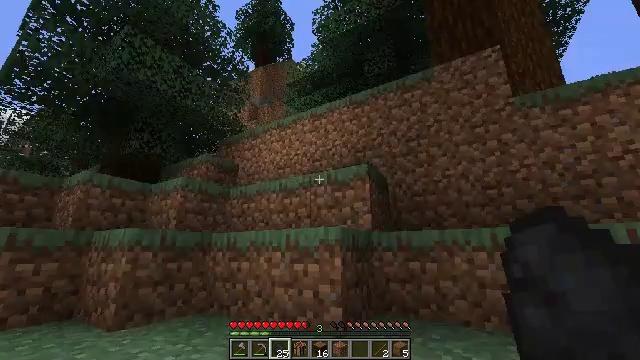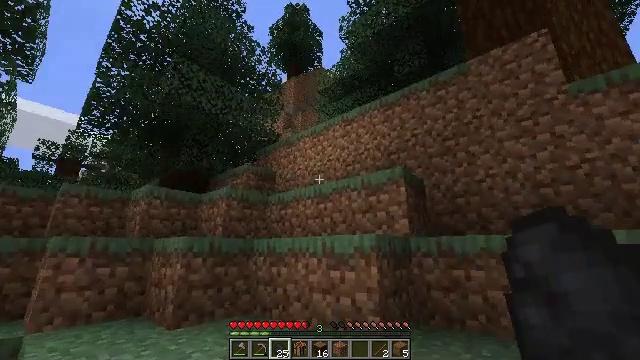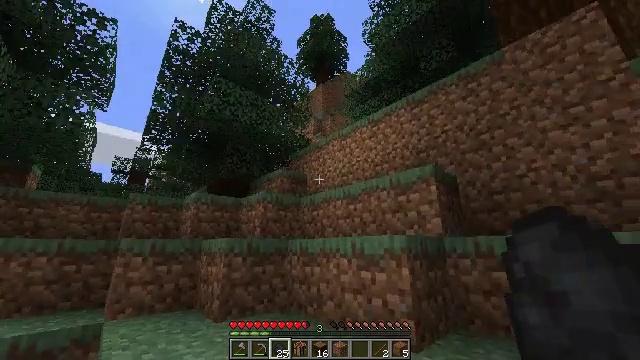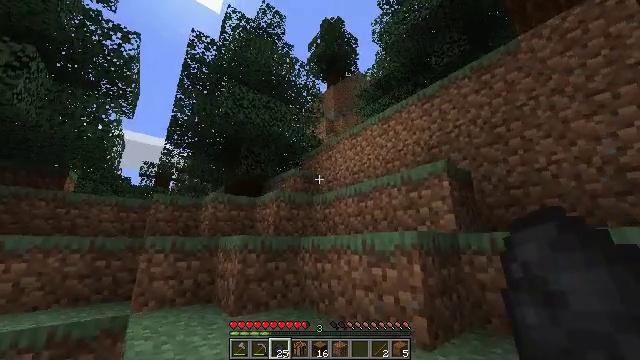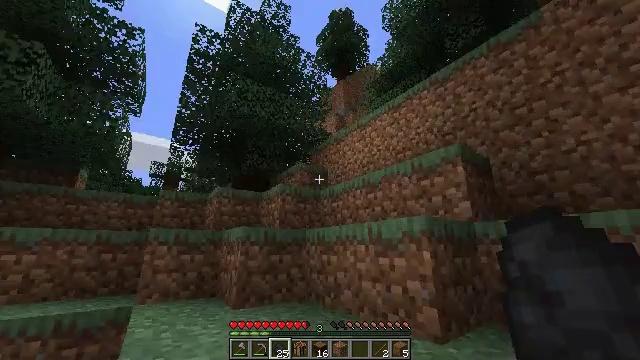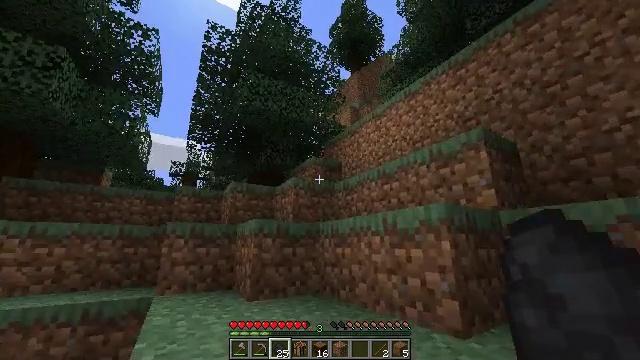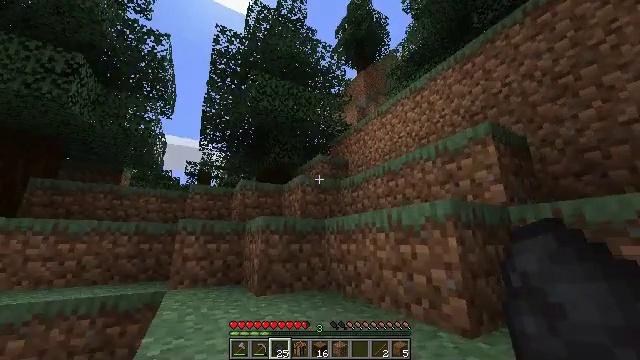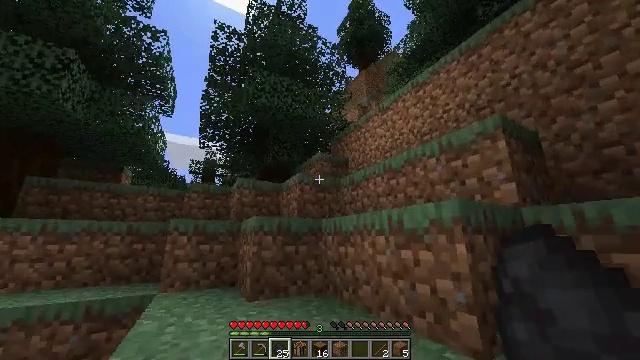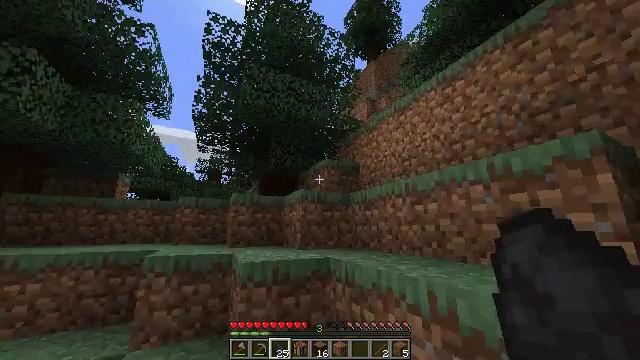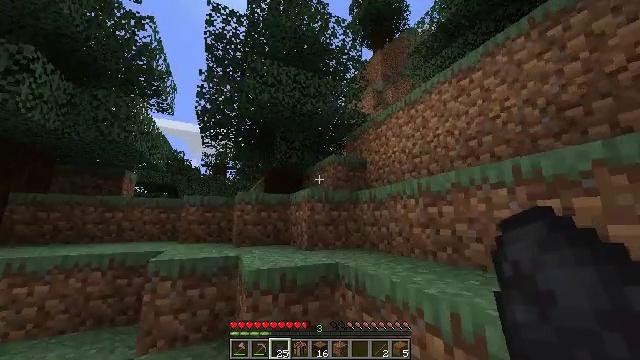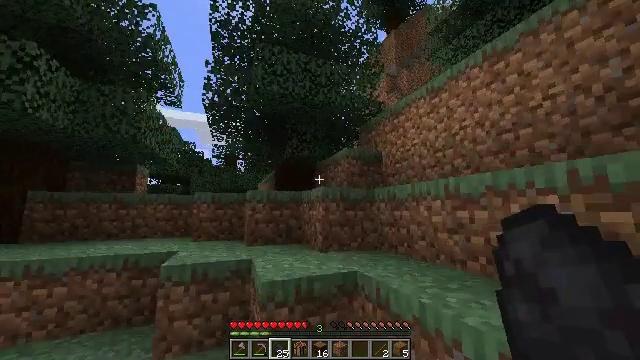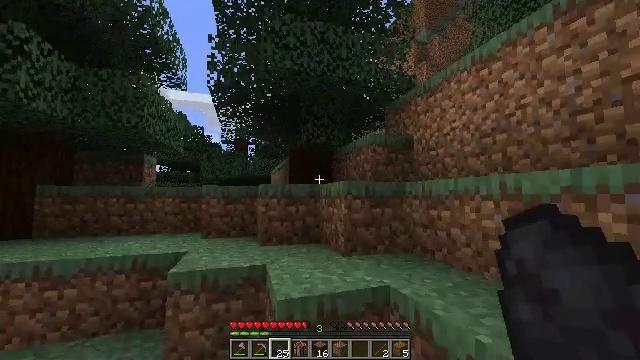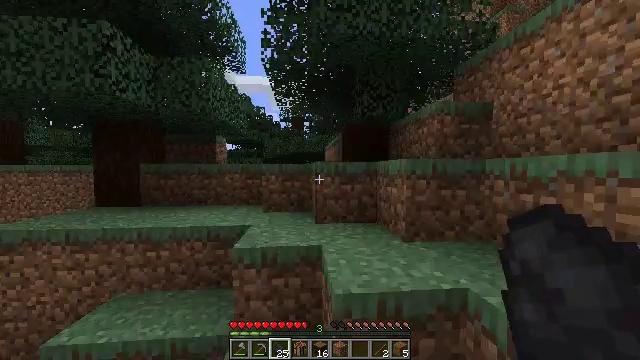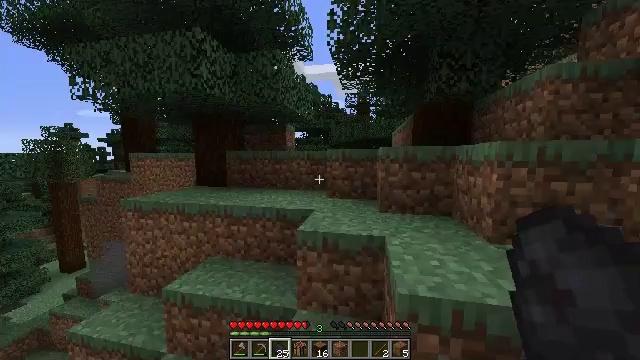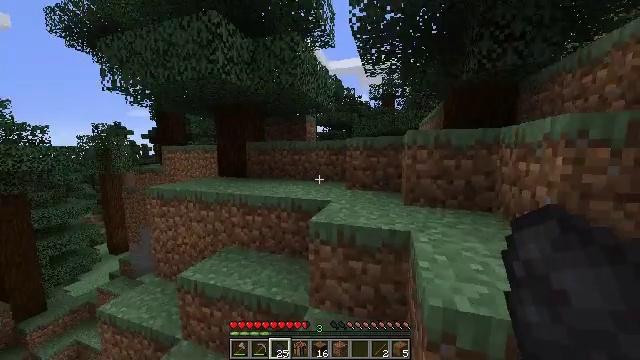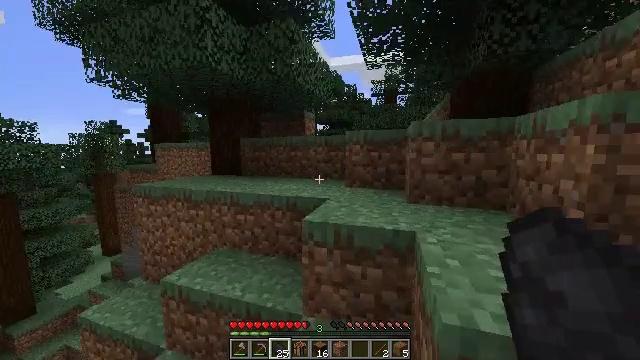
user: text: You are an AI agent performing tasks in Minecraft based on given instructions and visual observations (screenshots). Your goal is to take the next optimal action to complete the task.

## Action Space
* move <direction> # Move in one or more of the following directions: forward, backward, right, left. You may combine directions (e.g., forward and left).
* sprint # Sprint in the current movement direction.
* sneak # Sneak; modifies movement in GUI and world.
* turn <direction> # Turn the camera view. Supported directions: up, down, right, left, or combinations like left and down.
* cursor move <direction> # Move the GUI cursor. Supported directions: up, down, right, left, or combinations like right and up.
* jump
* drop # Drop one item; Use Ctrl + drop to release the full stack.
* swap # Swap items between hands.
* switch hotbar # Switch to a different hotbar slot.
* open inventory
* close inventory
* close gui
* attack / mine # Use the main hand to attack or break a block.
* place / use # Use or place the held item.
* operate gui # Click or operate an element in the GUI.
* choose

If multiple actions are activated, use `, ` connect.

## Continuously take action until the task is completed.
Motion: motion action
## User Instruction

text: Pick up the red bed for relocation.
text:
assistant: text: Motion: move forward and move right, sprint, turn left, jump
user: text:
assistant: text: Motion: move forward and move right, sprint, turn left, jump
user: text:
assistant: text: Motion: move forward and move right, sprint, turn left, jump
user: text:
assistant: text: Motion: move forward, sprint, turn left, jump
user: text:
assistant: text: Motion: move forward, sprint, turn left, jump
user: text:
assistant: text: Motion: move forward, sprint, turn left, jump
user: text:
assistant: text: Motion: move forward, sprint, jump
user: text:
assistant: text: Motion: move forward, sprint, turn left and down, jump
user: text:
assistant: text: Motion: move forward, sprint, turn left and down, jump
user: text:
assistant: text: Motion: move forward, sprint, turn left and down, jump
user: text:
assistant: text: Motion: move forward, sprint, turn left and down, jump
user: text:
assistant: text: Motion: move forward, sprint, turn left and down, jump
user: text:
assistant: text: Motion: move forward, sprint, turn left and down, jump
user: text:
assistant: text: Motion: move forward, sprint, turn left and down, jump
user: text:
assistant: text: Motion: move forward, sprint, jump
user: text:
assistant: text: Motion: move forward, sprint, jump
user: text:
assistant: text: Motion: move forward, sprint, jump
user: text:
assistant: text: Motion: move forward, sprint, jump
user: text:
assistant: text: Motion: move forward, sprint, jump
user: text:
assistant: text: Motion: move forward, sprint, jump
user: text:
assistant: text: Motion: move forward, sprint, jump
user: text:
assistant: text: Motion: move forward, sprint, jump
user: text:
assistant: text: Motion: move forward, sprint, jump
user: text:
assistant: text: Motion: move forward, sprint, turn right, jump
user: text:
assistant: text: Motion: move forward, sprint, turn right, jump
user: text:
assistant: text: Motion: move forward, sprint, jump
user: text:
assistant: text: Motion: move forward, sprint, jump
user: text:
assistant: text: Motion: move forward, sprint, jump
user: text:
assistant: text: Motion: move forward, sprint, jump
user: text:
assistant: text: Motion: move forward, sprint, turn right, jump